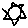
Label: sun